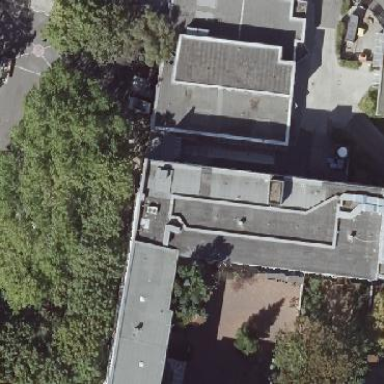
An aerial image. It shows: Part of building is shown in the image.